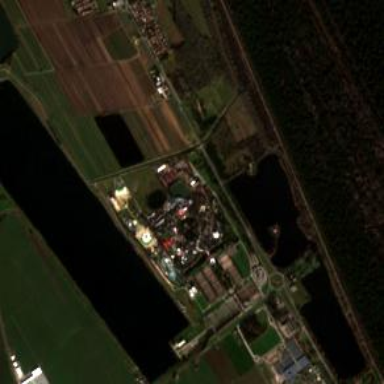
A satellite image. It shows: Theme park.